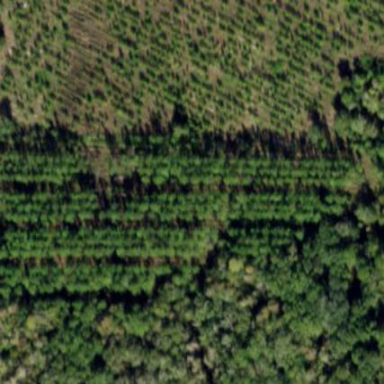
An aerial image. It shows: Forest area dominated by needle-leaved trees.